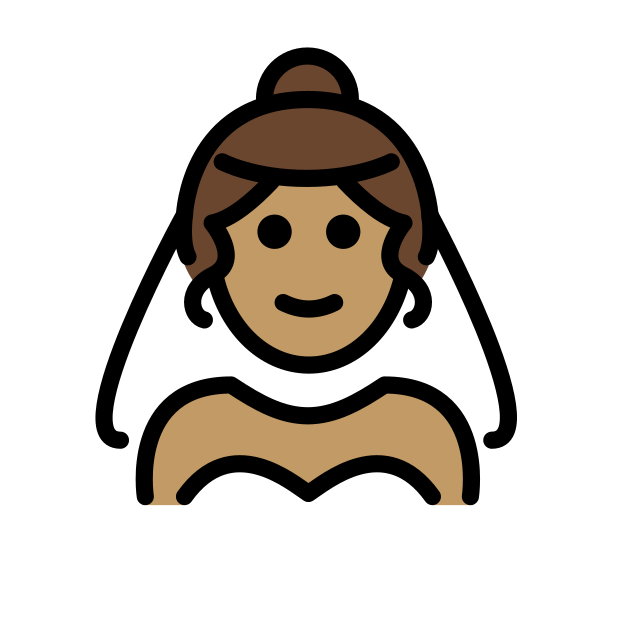
woman with veil: medium skin tone